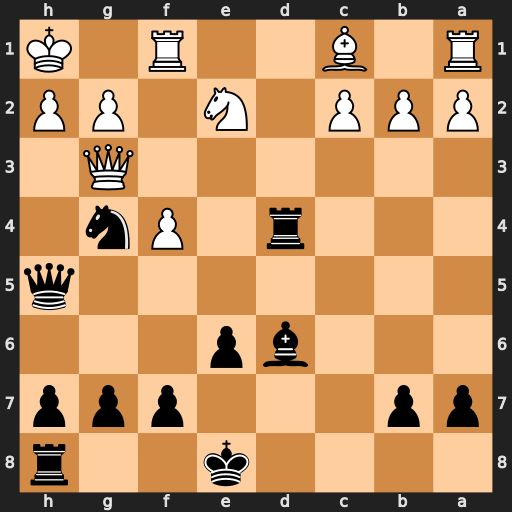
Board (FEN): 4k2r/pp3ppp/3bp3/7q/3r1Pn1/6Q1/PPP1N1PP/R1B2R1K
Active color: b
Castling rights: k
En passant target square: -
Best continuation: Nxh2 Nxd4 Nxf1+